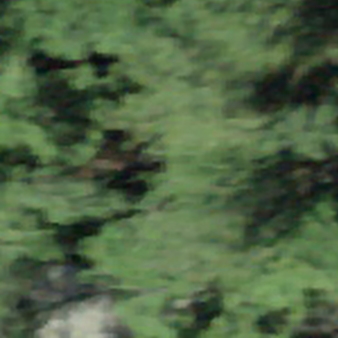
Label: other